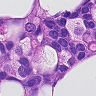
Metastatic tissue present: yes